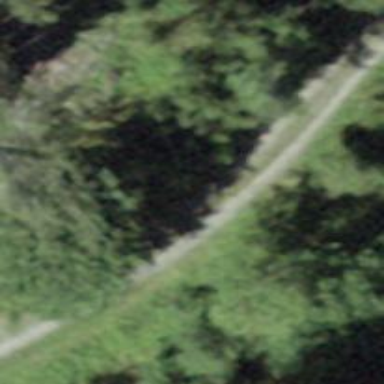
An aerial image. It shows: Well-maintained track road with grade 1 tracktype.